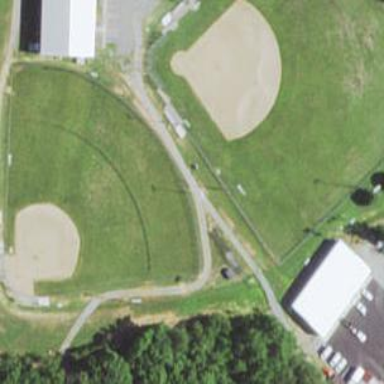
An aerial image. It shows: Dirt baseball/softball pitch for leisure activities.